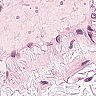
Metastatic tissue present: no